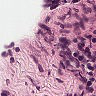
Metastatic tissue present: no